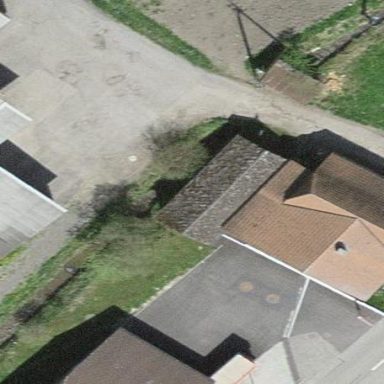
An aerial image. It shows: Barn.